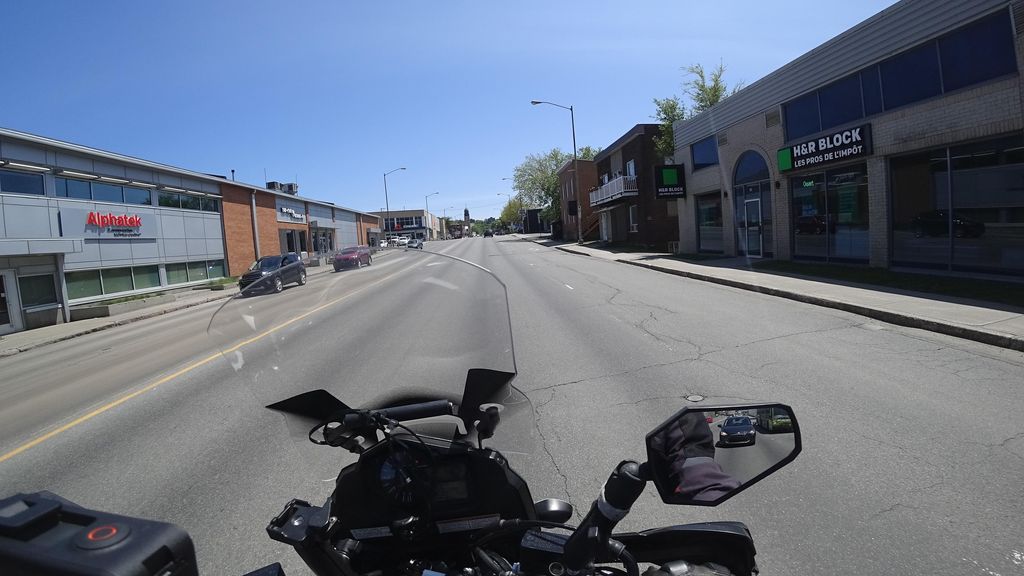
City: quebec_city